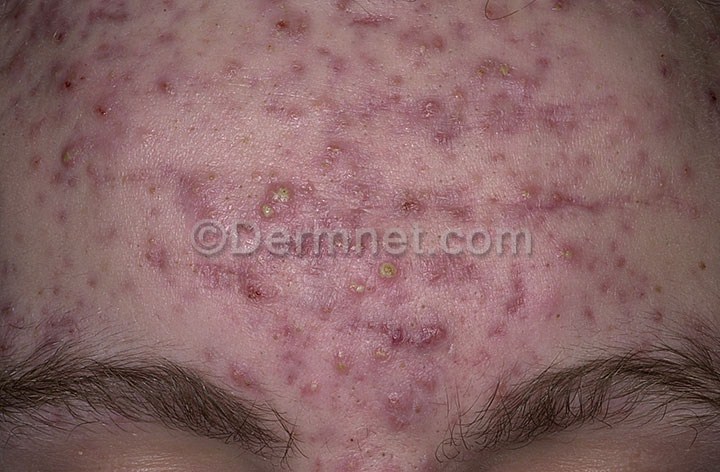
Disease: Acne and Rosacea Photos